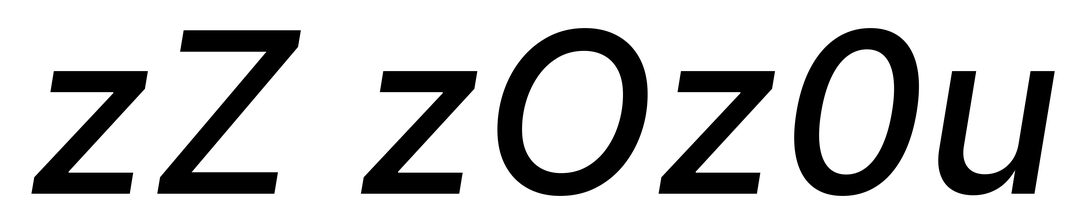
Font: Inter-Italic_Medium_Italic